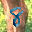
Label: 8